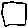
Label: square